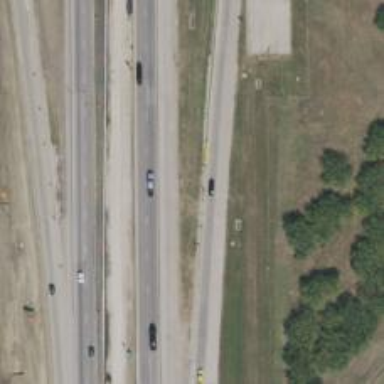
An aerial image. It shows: Motorway.